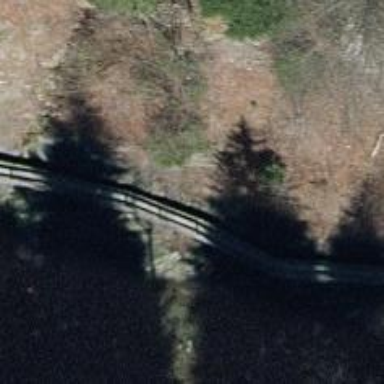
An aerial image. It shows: Path on the ground with excellent trail visibility that leads to bridge.